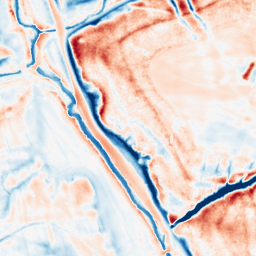
Category: classical
Decomposition family: uniform
Decomposition parameters: size: 20
Upsampling method: cubic_mitchell
Upsampling parameters: scale: 2
Upsampling scale: 2